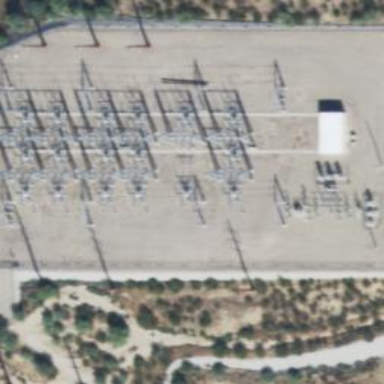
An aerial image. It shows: Switch used for power control.